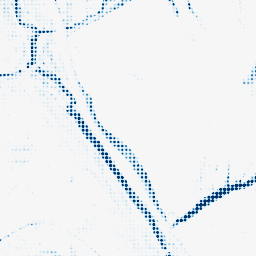
Category: morphological
Decomposition family: morphological_square
Decomposition parameters: operation: closing
size: 10
Upsampling method: sinc_hamming
Upsampling parameters: scale: 8
kernel_size: 4
Upsampling scale: 8